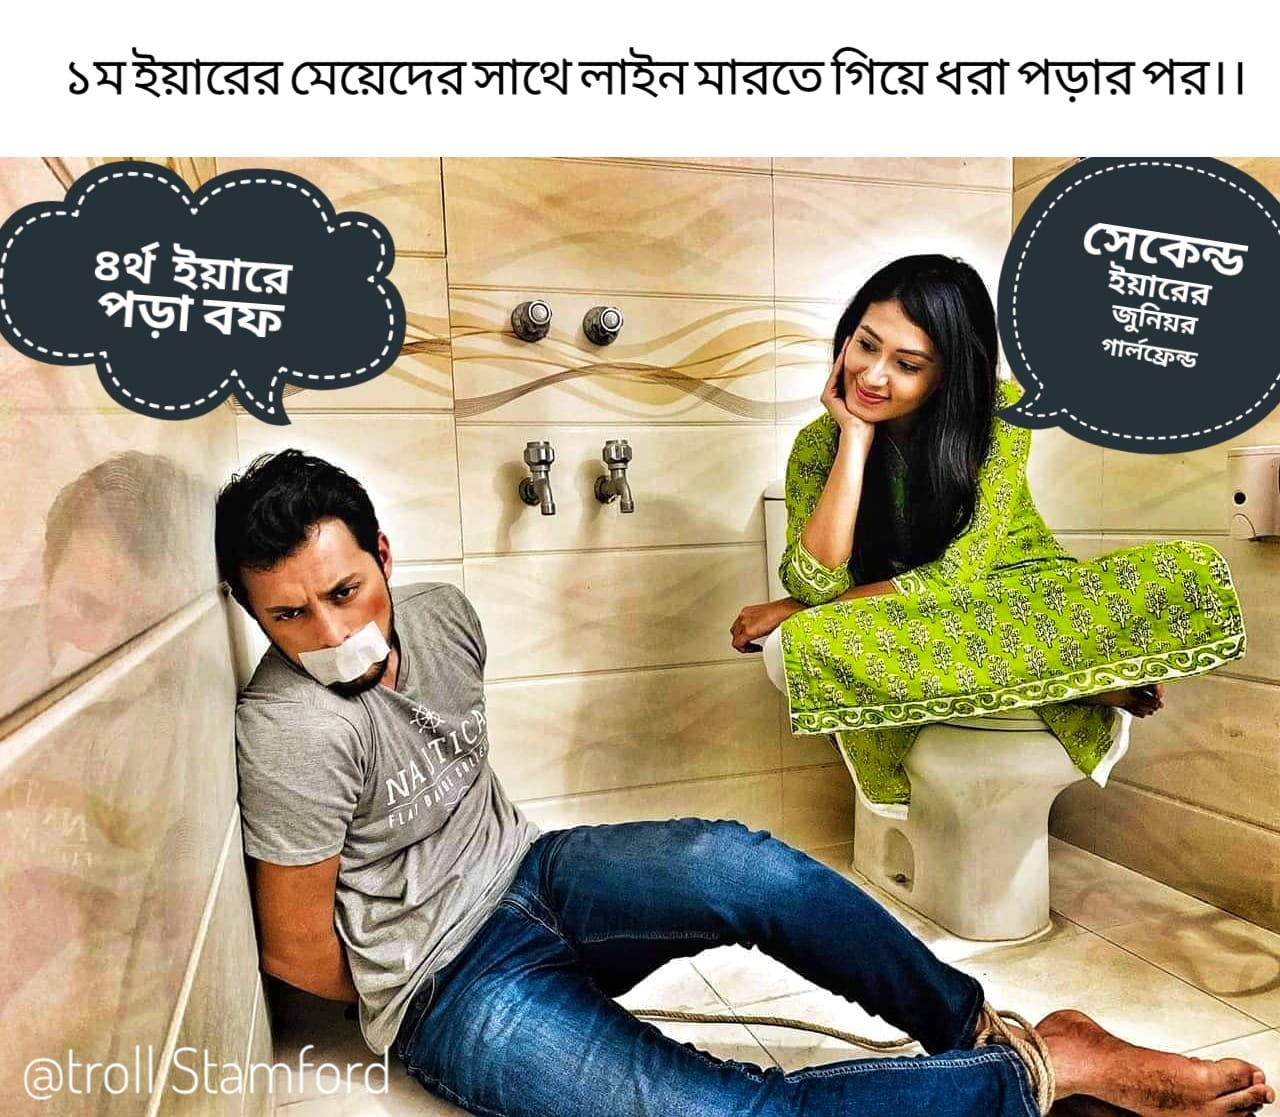
Caption: ১ম ইয়ারে মেয়েদের সাথে লাইন মারতে গিয়ে ধরা পড়ার পর ।।    ৪র্থ ইয়ারে পড়া বফ     সেকেন্ড ইয়ারের জুনিয়র গার্লফ্রেন্ড
Label: non-hate